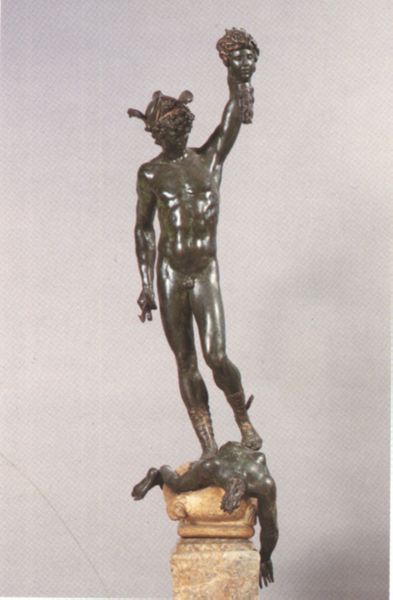
Titel: Perseus (Bronzemodell)
Künstler: Benvenuto Cellini
Institution: Florenz, Bargello
Schlagwörter: akt, flügel, kopf, körper, mann, nackt, grün, busen, grau, marmor, mütze, enthauptung, geköpft, halten, haupt, leiche, sockel, stehen, stein, tot, figur, haare, locken, statue, füße, nann, schuhe, sandalen, bronze, plastik, zeigen, entblößt, penis, blut, unbekleidet, schwert, helm, sieg, sandale, leib, muskel, griechisch, mythos, medusa, perseus, hermes, basis, standbild, schwerz, hochhalten, gerhard, contrapost, erfolg, hubert gerhard, rüsung, koof